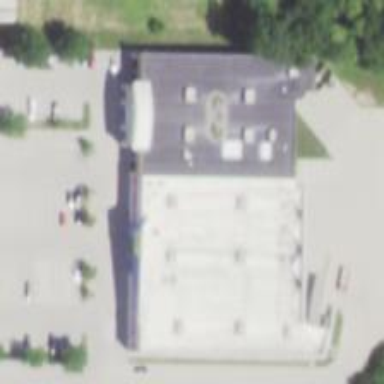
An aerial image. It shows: Building.